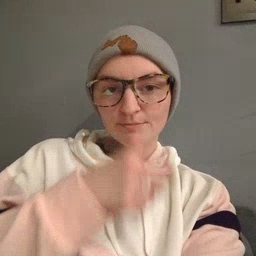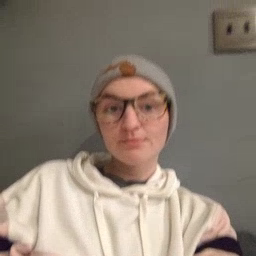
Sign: bug